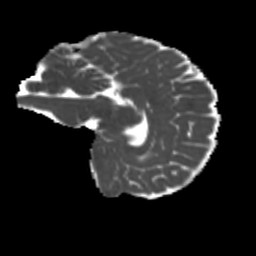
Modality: MD
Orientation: sagittal
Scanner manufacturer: siemens
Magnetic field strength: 3 T
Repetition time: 4 s
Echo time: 0.0594 s